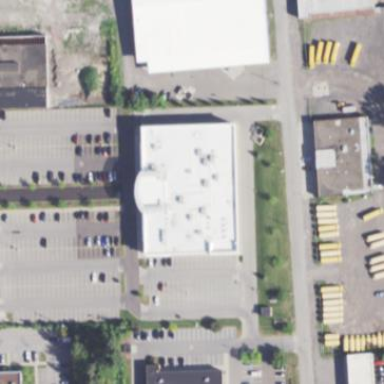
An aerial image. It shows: Building that houses fitness center.